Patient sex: F
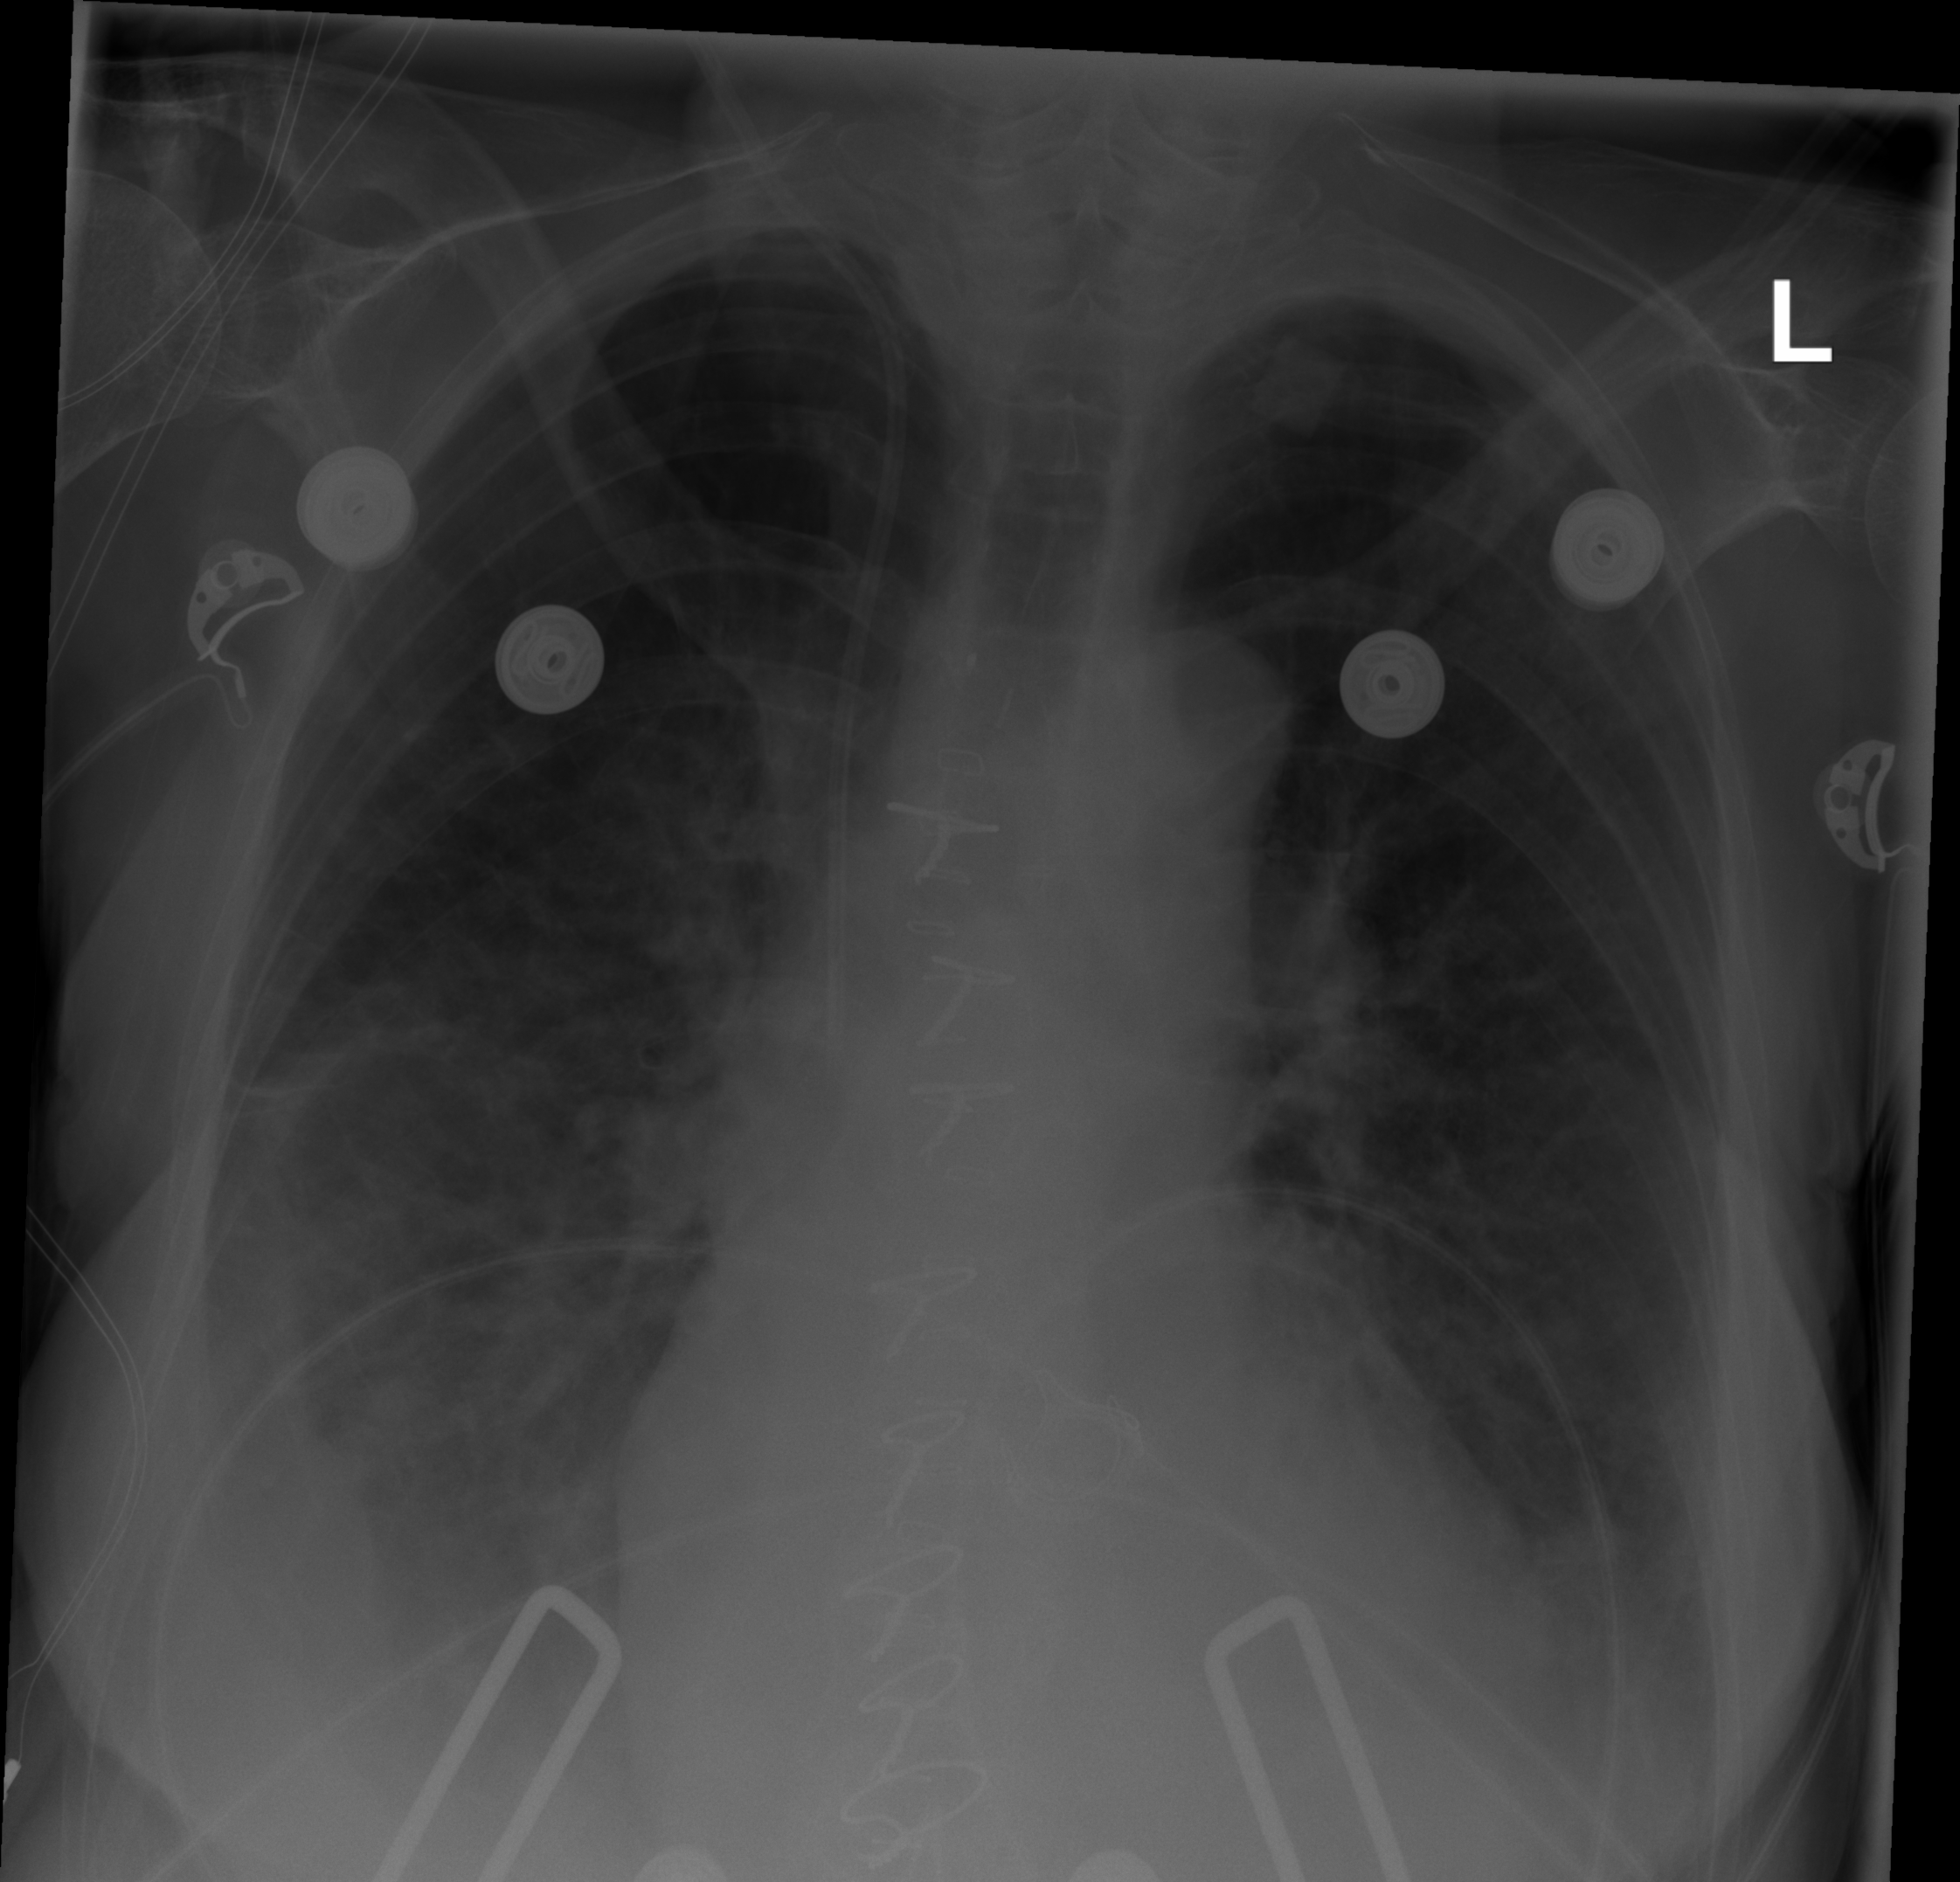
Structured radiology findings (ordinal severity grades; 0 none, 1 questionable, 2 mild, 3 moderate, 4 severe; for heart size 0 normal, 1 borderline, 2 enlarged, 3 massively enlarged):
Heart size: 2
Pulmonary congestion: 2
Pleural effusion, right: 2
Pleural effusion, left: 2
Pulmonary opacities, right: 3
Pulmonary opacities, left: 2
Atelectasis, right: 2
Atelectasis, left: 2